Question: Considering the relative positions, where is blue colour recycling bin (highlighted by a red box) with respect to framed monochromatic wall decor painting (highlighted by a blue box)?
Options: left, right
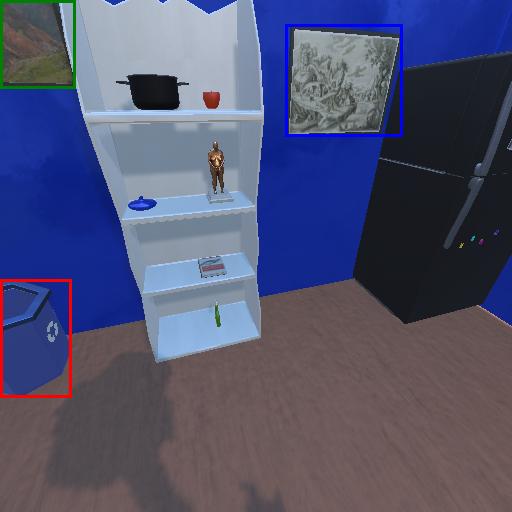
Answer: left